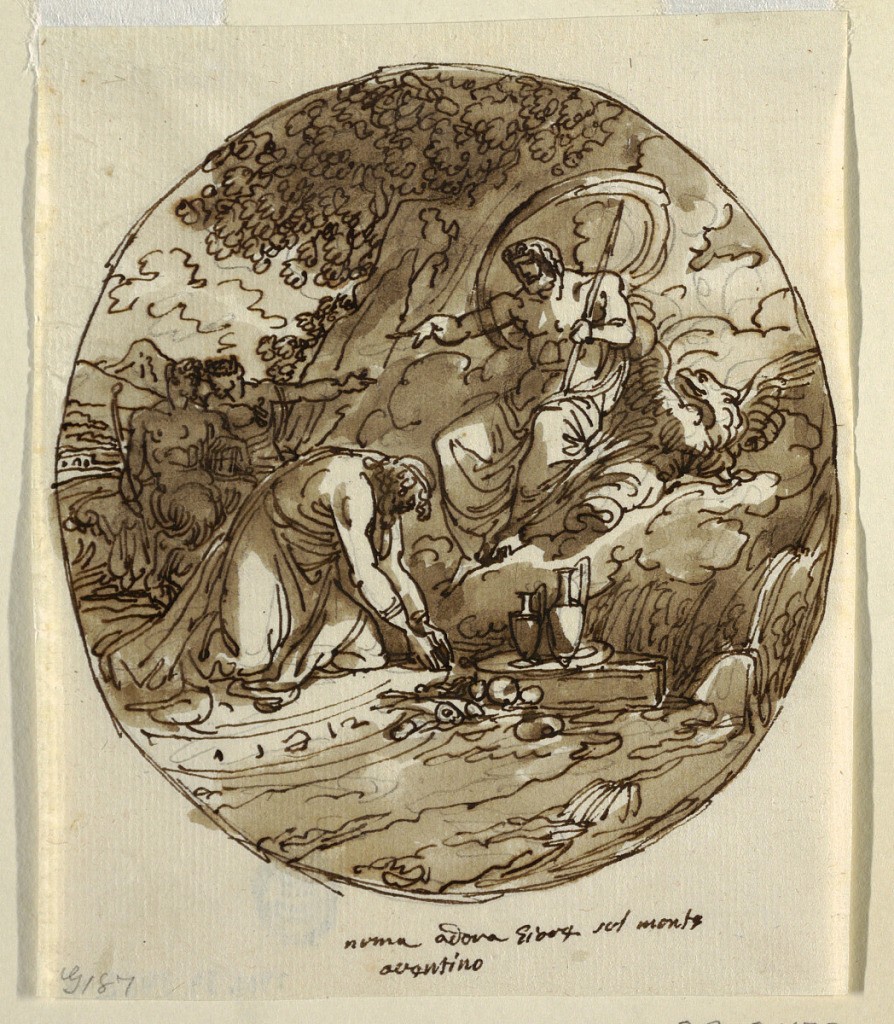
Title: Numa Pompilius Worshipping Jove on the Aventine, Ceiling Design for the Sala di Numa Pompilius, Palazzo Milzetti, Faenza
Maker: Felice Giani, Italian, 1758–1823
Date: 1804–05
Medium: Pen and brown ink, brush and brown wash over black chalk on white laid paper
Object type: Drawing
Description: Jupiter, seated upon clouds before slope, extends right hand over Numa who kneels in magic circle. Eagle stands beside Jove, rural gods Pius and Faunus converse in left middle distance. Pitchers from which Numa poured wine into brook  beside him; brook runs in right foreground.